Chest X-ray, PA view. Patient: 57 years old, sex F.
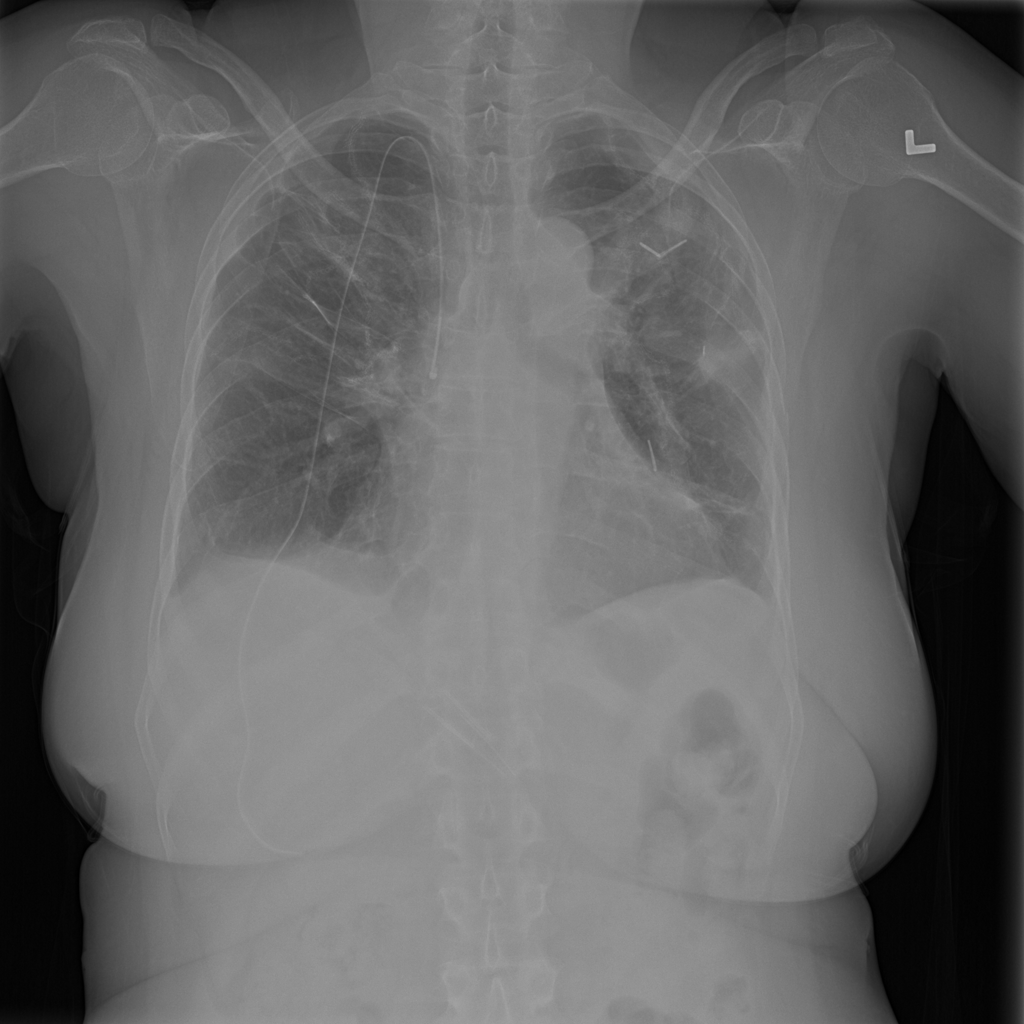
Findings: No Finding